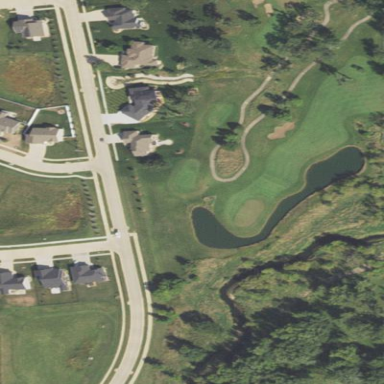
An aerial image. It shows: Scenic view of water hazard on golf course. The natural water feature adds beauty to the landscape.